Field crop: tomato
Growth stage: 2
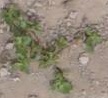
Species: portulaca